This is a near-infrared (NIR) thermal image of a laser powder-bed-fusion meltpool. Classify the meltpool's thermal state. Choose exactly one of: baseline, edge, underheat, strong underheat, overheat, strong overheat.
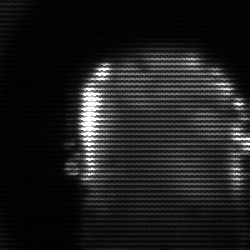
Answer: baseline